Aerial crown-view tile of a tropical tree (Barro Colorado Island, Panama), acquired 20250317:
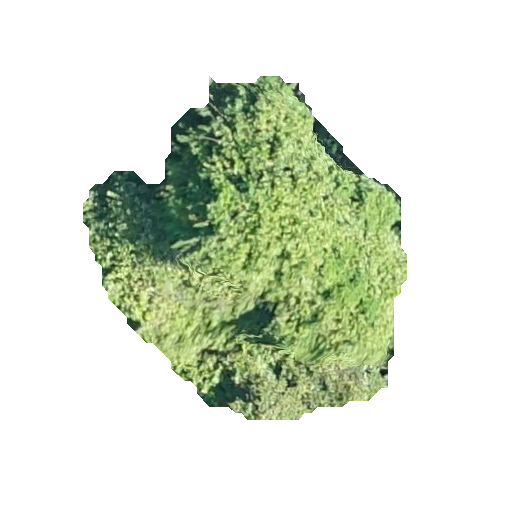
Species: Ficus yoponensis
GBIF accepted scientific name: Ficus yoponensis
Crown area: 112.205 m²